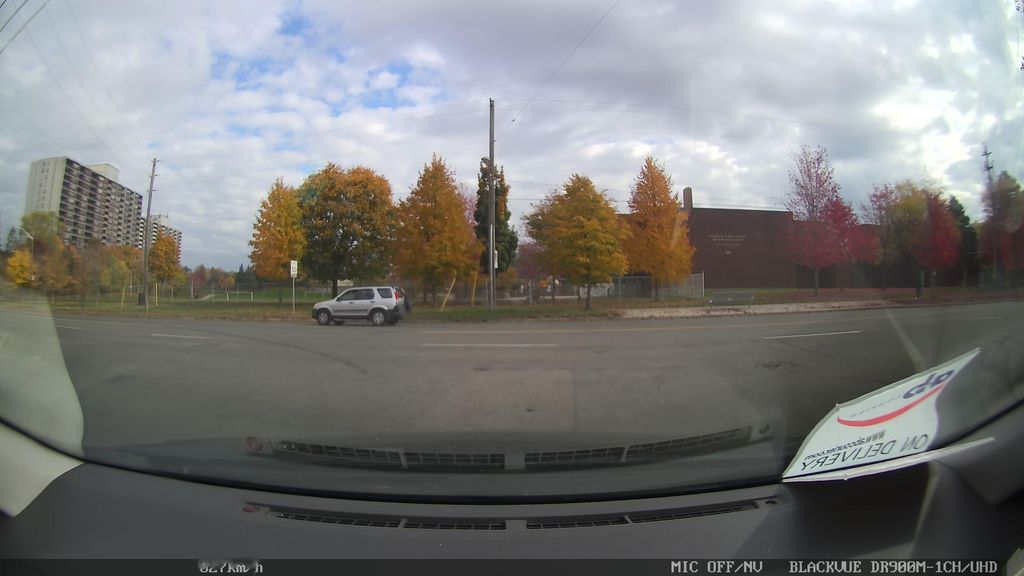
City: toronto